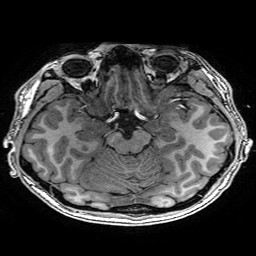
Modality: T1w
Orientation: coronal
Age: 18
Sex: male
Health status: healthy